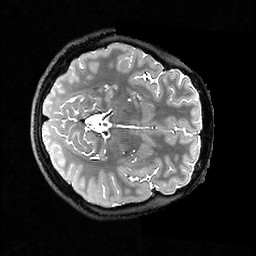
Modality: T2w
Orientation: axial
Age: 21
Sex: female
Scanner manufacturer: ge
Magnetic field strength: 3 T
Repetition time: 3.202 s
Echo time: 0.06683 s